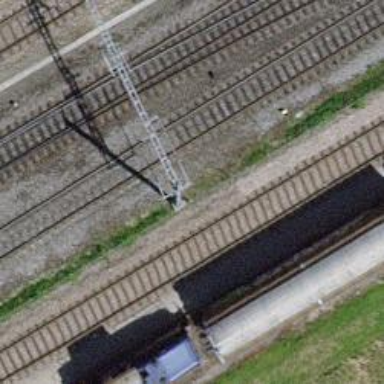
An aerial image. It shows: Single-track electrified railway with contact line.